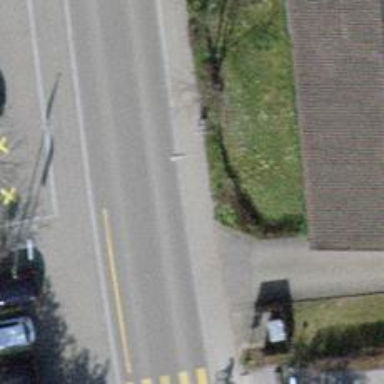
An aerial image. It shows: Bus stop with platform for public transport.